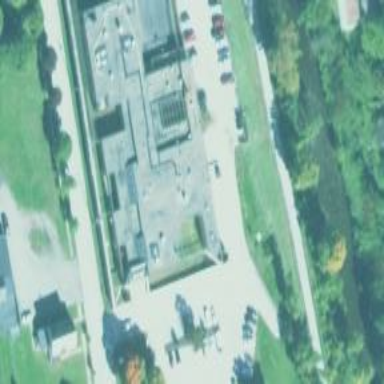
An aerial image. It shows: Prison building.